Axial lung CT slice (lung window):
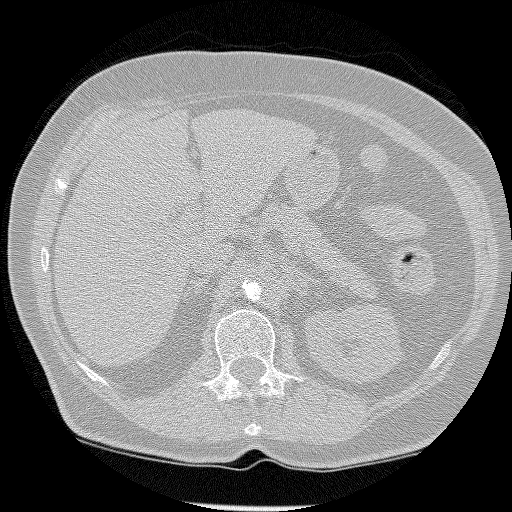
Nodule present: no